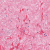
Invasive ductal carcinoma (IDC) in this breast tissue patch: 0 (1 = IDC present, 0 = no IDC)